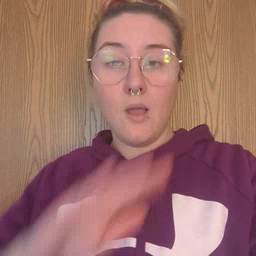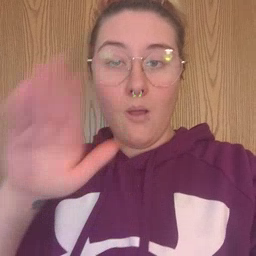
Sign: all